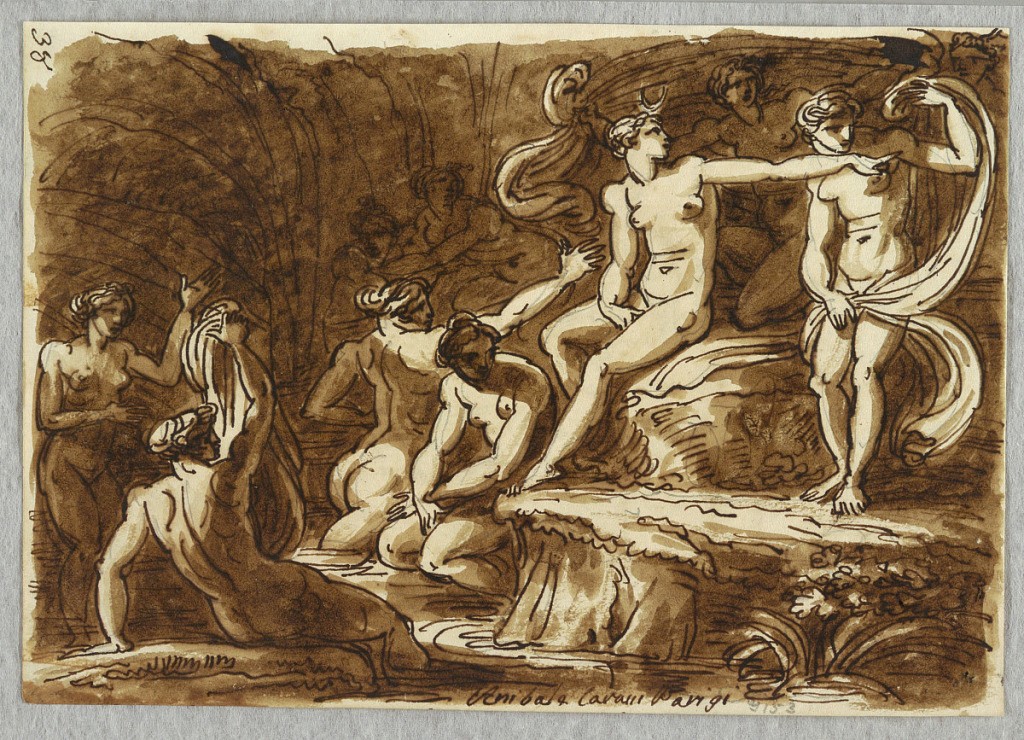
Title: Diana and Callisto
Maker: Felice Giani, Italian, 1758–1823
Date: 1810–20
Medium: Pen and brown ink, brush and brown wash, over black chalk on white laid paper
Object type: Sketchbook folio
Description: Diana sits on rock at center pointing right, across body of Callisto. Four bathing nymphs at lower left, and two others in background shadows.